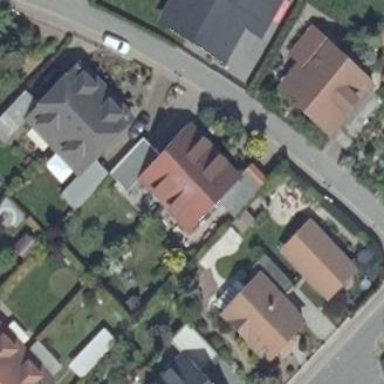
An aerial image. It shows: Semi-detached house.